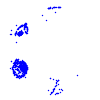
Particle: pion